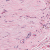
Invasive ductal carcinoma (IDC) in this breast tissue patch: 0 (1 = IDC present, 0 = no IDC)